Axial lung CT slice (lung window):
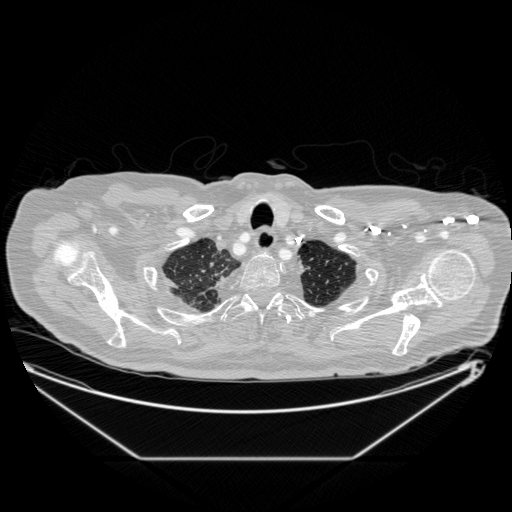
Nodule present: no